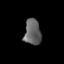
Tissue: lung
Cell type: Fibroblasts
Senescence score: 0.5716
Nuclear area (px): 417
Mean DAPI intensity: 100.597